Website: home-depot
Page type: receipt
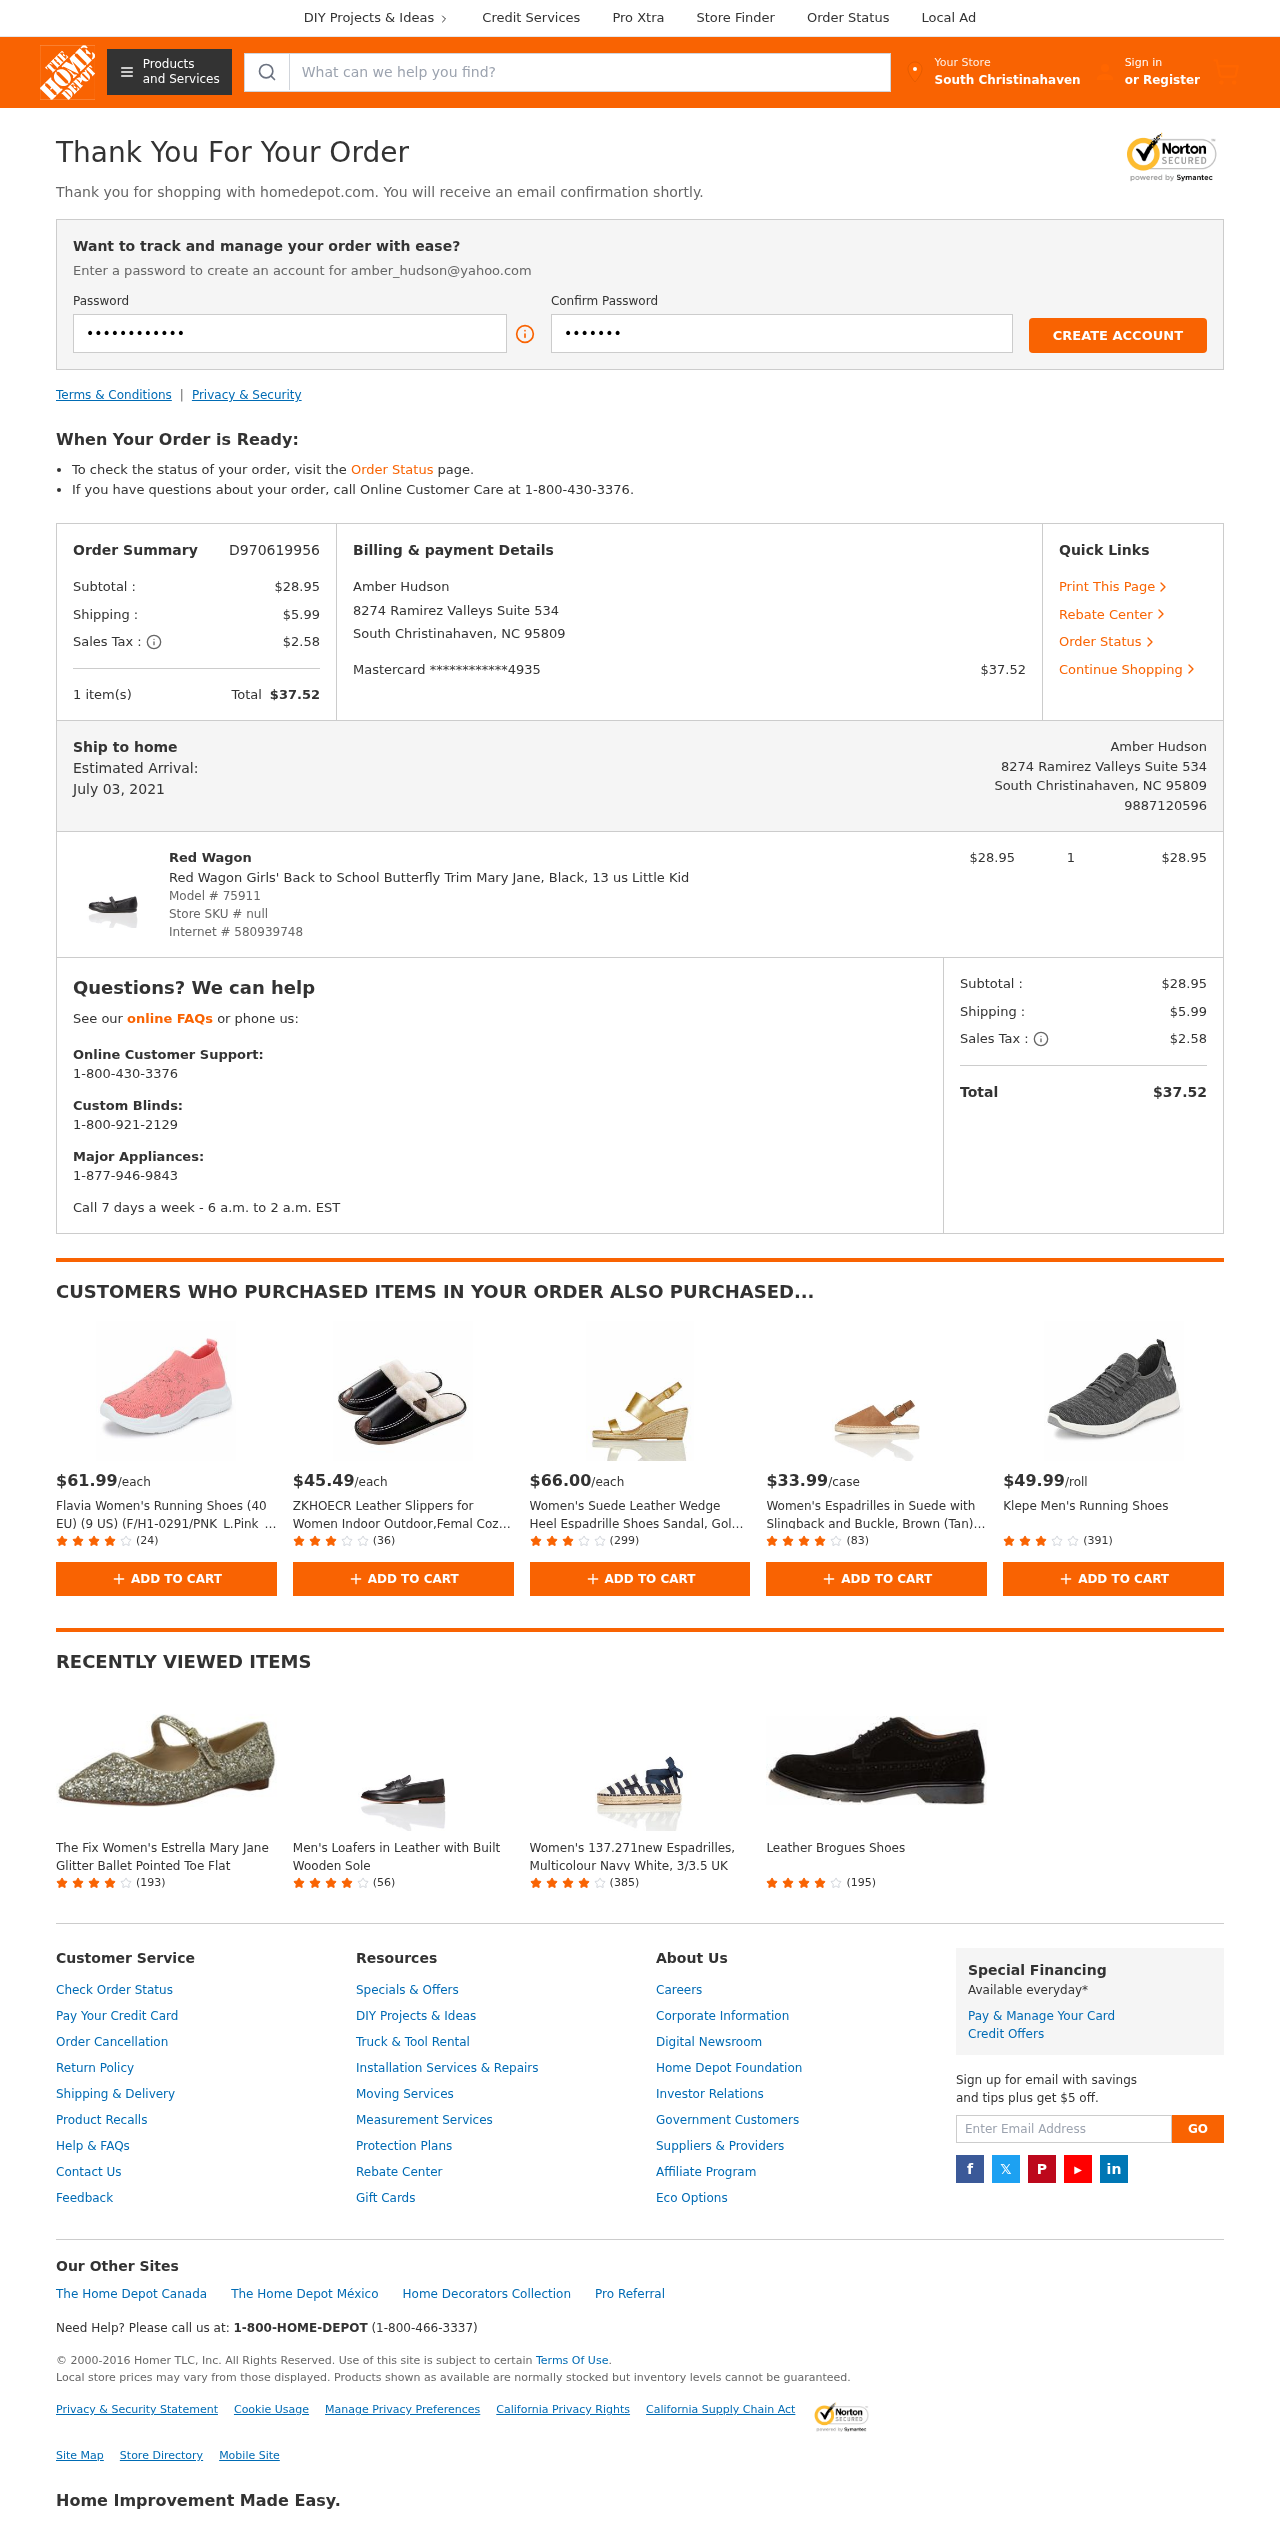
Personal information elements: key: PII_CARD_LAST4
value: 4935
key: PII_CARD_TYPE
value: Mastercard
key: PII_CITY
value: South Christinahaven
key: PII_EMAIL
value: amber_hudson@yahoo.com
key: PII_FULLNAME
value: Amber Hudson
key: PII_PHONE
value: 9887120596
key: PII_STREET
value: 8274 Ramirez Valleys Suite 534
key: PII_CITY_STATE_ZIP
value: South Christinahaven, NC 95809
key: PII_FULLNAME2
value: Amber Hudson
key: PII_POSTCODE
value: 95809
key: PII_STATE_ABBR
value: NC
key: PII_POSTCODE_FULL
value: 95809
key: PII_CITY_STATE
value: South Christinahaven, NC
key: PII_POSTCODE_NUMERIC
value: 95809
Product elements: key: PRODUCT1_BRAND
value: Red Wagon
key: PRODUCT1_NAME
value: Red Wagon Girls' Back to School Butterfly Trim Mary Jane, Black, 13 us Little Kid
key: PRODUCT1_PRICE
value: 28.95
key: PRODUCT1_QUANTITY
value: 1
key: PRODUCT2_PRICE
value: $61.99
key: PRODUCT2_NAME
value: Flavia Women's Running Shoes (40 EU) (9 US) (F/H1-0291/PNK_L.Pink_8 UK)
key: PRODUCT2_NUM_RATINGS
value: (24)
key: PRODUCT3_PRICE
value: $45.49
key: PRODUCT3_NAME
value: ZKHOECR Leather Slippers for Women Indoor Outdoor,Femal Cozy Cotton Lightweight Warm Shoes Winter An
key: PRODUCT3_NUM_RATINGS
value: (36)
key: PRODUCT4_PRICE
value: $66.00
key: PRODUCT4_NAME
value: Women's Suede Leather Wedge Heel Espadrille Shoes Sandal, Gold Gold, US-0 / Asia Size s
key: PRODUCT4_NUM_RATINGS
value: (299)
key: PRODUCT5_PRICE
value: $33.99
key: PRODUCT5_NAME
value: Women's Espadrilles in Suede with Slingback and Buckle, Brown (Tan), 6 UK
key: PRODUCT5_NUM_RATINGS
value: (83)
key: PRODUCT6_PRICE
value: $49.99
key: PRODUCT6_NAME
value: Klepe Men's Running Shoes
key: PRODUCT6_NUM_RATINGS
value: (391)
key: PRODUCT7_NAME
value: The Fix Women's Estrella Mary Jane Glitter Ballet Pointed Toe Flat
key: PRODUCT7_NUM_RATINGS
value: (193)
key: PRODUCT8_NAME
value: Men's Loafers in Leather with Built Wooden Sole
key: PRODUCT8_NUM_RATINGS
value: (56)
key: PRODUCT9_NAME
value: Women's 137.271new Espadrilles, Multicolour Navy White, 3/3.5 UK
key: PRODUCT9_NUM_RATINGS
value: (385)
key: PRODUCT10_NAME
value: Leather Brogues Shoes
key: PRODUCT10_NUM_RATINGS
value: (195)
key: PRODUCT_MODEL_NUMBER
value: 75911
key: PRODUCT_INTERNET_NUMBER
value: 580939748
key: PRODUCT1_LINE_TOTAL
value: $28.95
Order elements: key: ORDER_ID
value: D970619956
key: ORDER_SUBTOTAL
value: $28.95
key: ORDER_SHIPPING_COST
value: $5.99
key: ORDER_TAX
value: $2.58
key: ORDER_NUM_ITEMS
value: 1 item(s)
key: ORDER_TOTAL
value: $37.52
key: ORDER_DELIVERY_DATE
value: July 03, 2021
Search elements: key: HEADER_SEARCH
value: What can we help you find?
Other elements: key: STORE_SKU
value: null